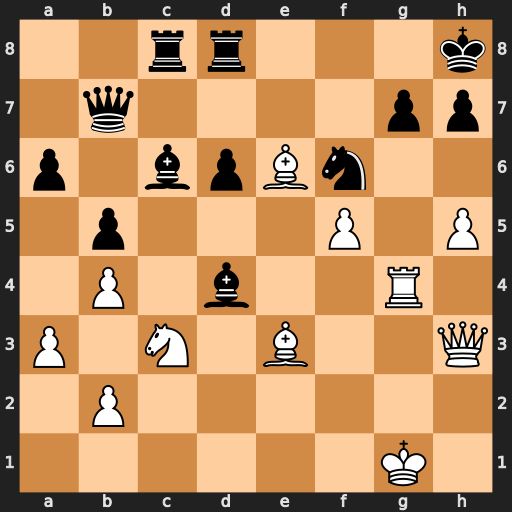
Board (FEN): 2rr3k/1q4pp/p1bpBn2/1p3P1P/1P1b2R1/P1N1B2Q/1P6/6K1
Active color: w
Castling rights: -
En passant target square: -
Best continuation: Bxd4 Nxg4 Qxg4 Rc7 h6